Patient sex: F
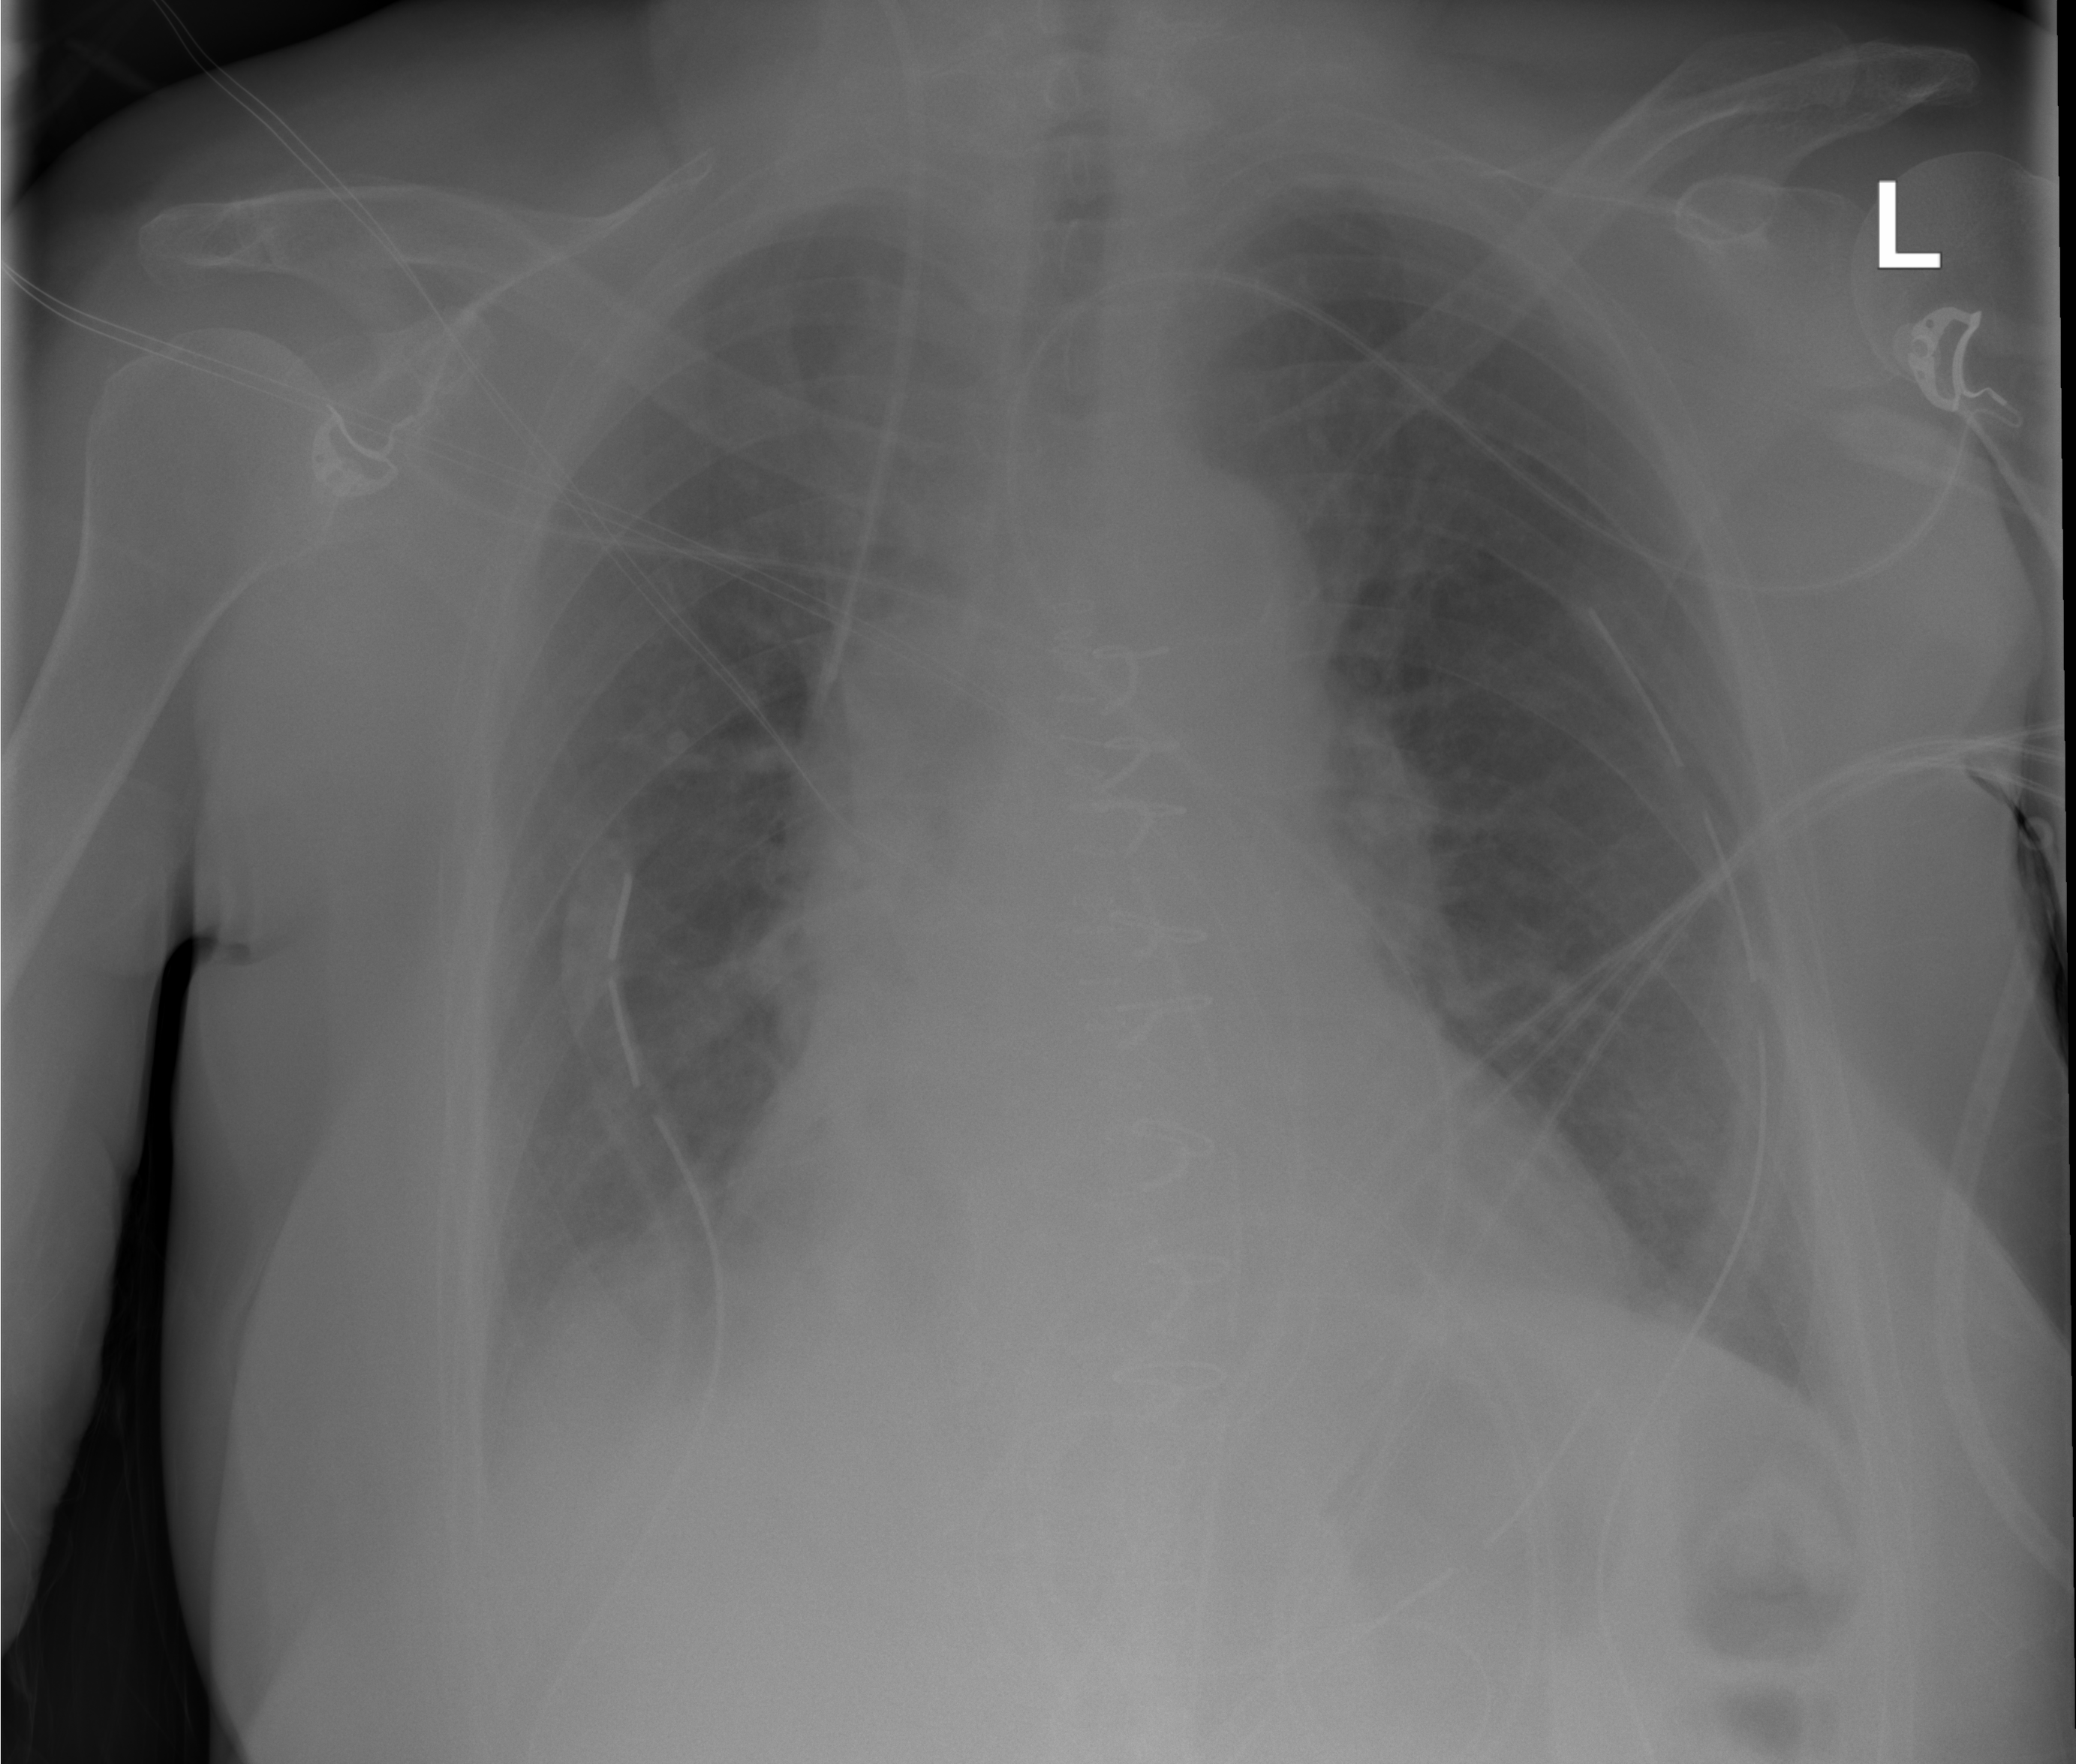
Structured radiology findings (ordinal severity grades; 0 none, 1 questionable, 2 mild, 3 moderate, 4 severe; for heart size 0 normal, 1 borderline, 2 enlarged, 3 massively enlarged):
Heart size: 0
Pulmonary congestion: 2
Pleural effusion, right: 2
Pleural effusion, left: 0
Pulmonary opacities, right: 0
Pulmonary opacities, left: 0
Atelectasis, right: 2
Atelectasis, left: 0